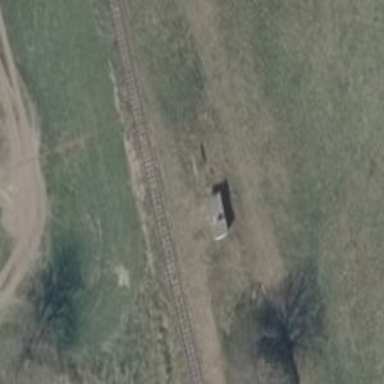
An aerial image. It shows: Shelter for public transport.